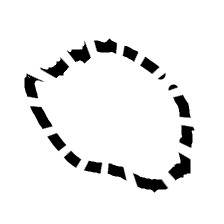
Shape: circle